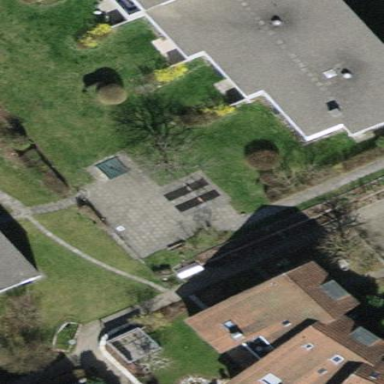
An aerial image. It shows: Playground area for leisure land.